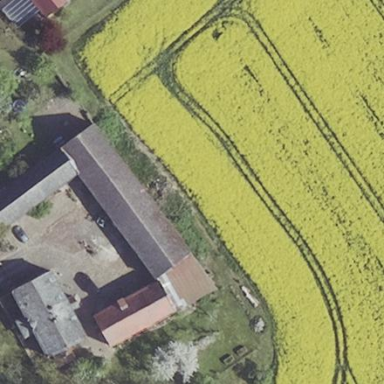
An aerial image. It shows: Shed building.